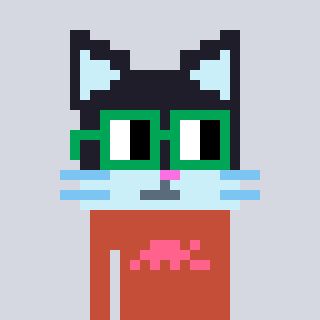
a pixel art character with square green glasses, a cat-shaped head and a rust-colored body on a cool background